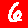
Digit: 6